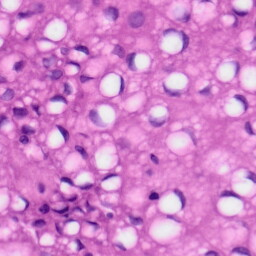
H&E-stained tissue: Tonsil